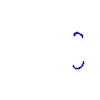
Particle: proton